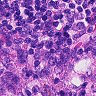
Metastatic tissue present: no